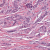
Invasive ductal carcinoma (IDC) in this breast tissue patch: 1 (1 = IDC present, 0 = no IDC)